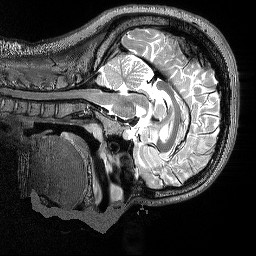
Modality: T2w
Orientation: sagittal
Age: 23
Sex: female
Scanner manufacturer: siemens
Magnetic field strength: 3 T
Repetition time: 3.2 s
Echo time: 0.564 s